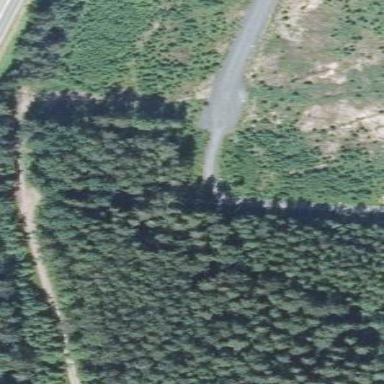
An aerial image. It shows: Forest area.